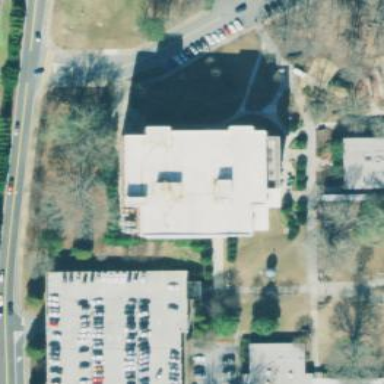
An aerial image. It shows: University building.